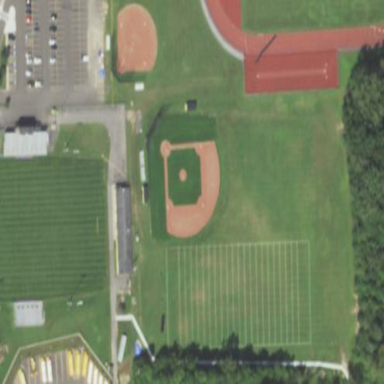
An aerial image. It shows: Baseball pitch for leisure land.